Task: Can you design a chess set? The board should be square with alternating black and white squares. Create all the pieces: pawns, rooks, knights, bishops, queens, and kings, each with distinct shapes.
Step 2209:
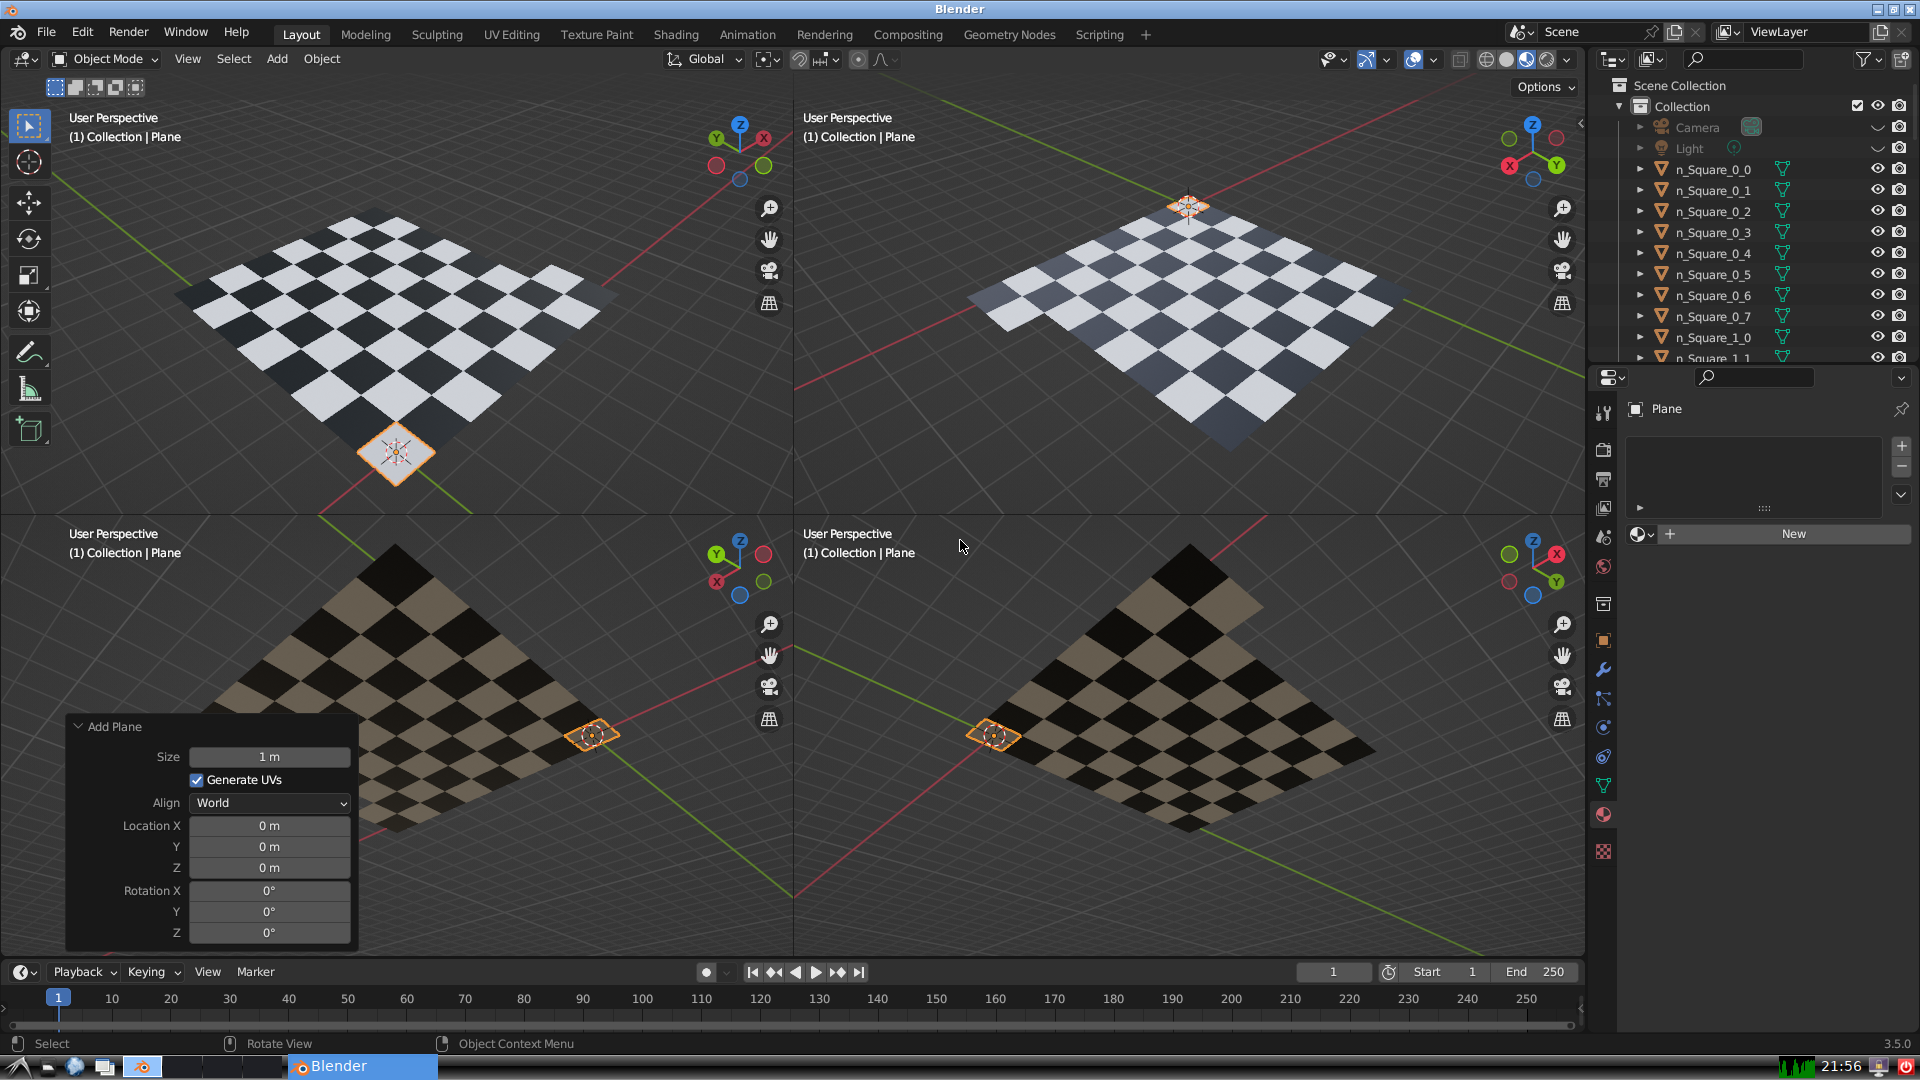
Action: {"key_press": ['Ctrl, Home']}